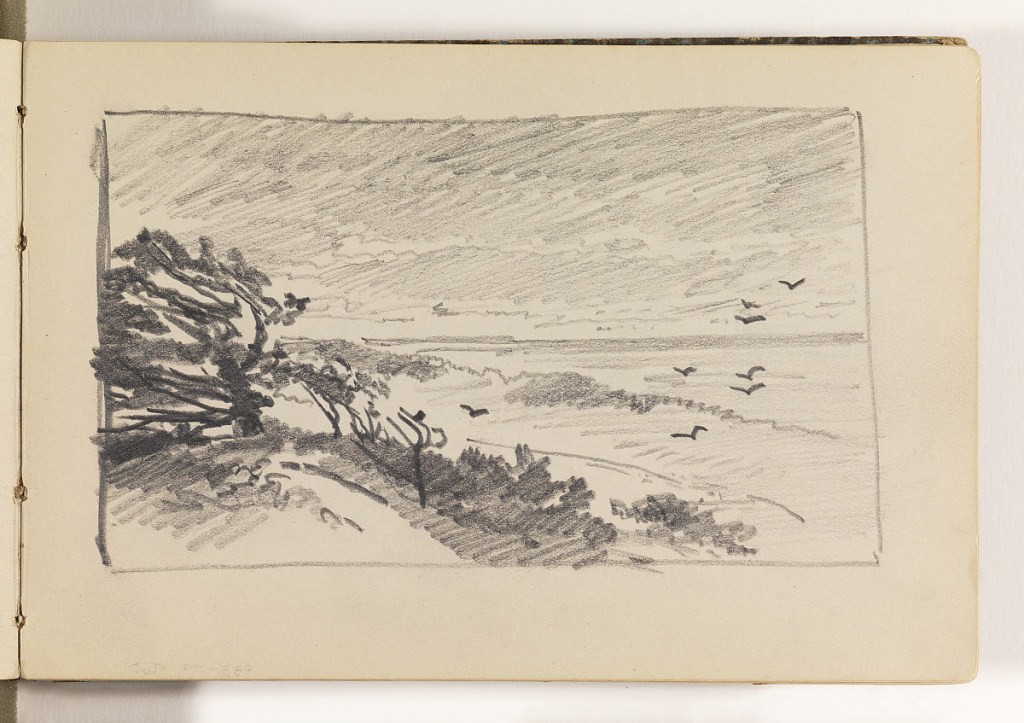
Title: Beach Study of Trees in Wind and Birds
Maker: William Trost Richards, American, 1833–1905
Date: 1870–85
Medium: Graphite on cream wove paper, bound
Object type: Sketchbook folio
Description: In left foreground, a hill with several trees swept back by the wind. In right middleground, the beach, with several bird flying over it. Ocean in distance at right.